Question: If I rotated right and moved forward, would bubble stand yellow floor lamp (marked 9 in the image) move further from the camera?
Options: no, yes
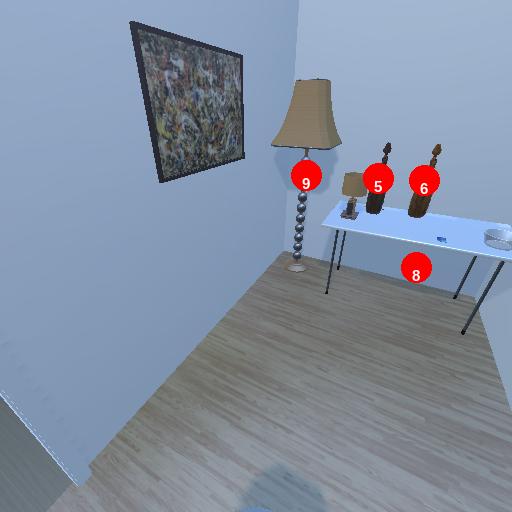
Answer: no